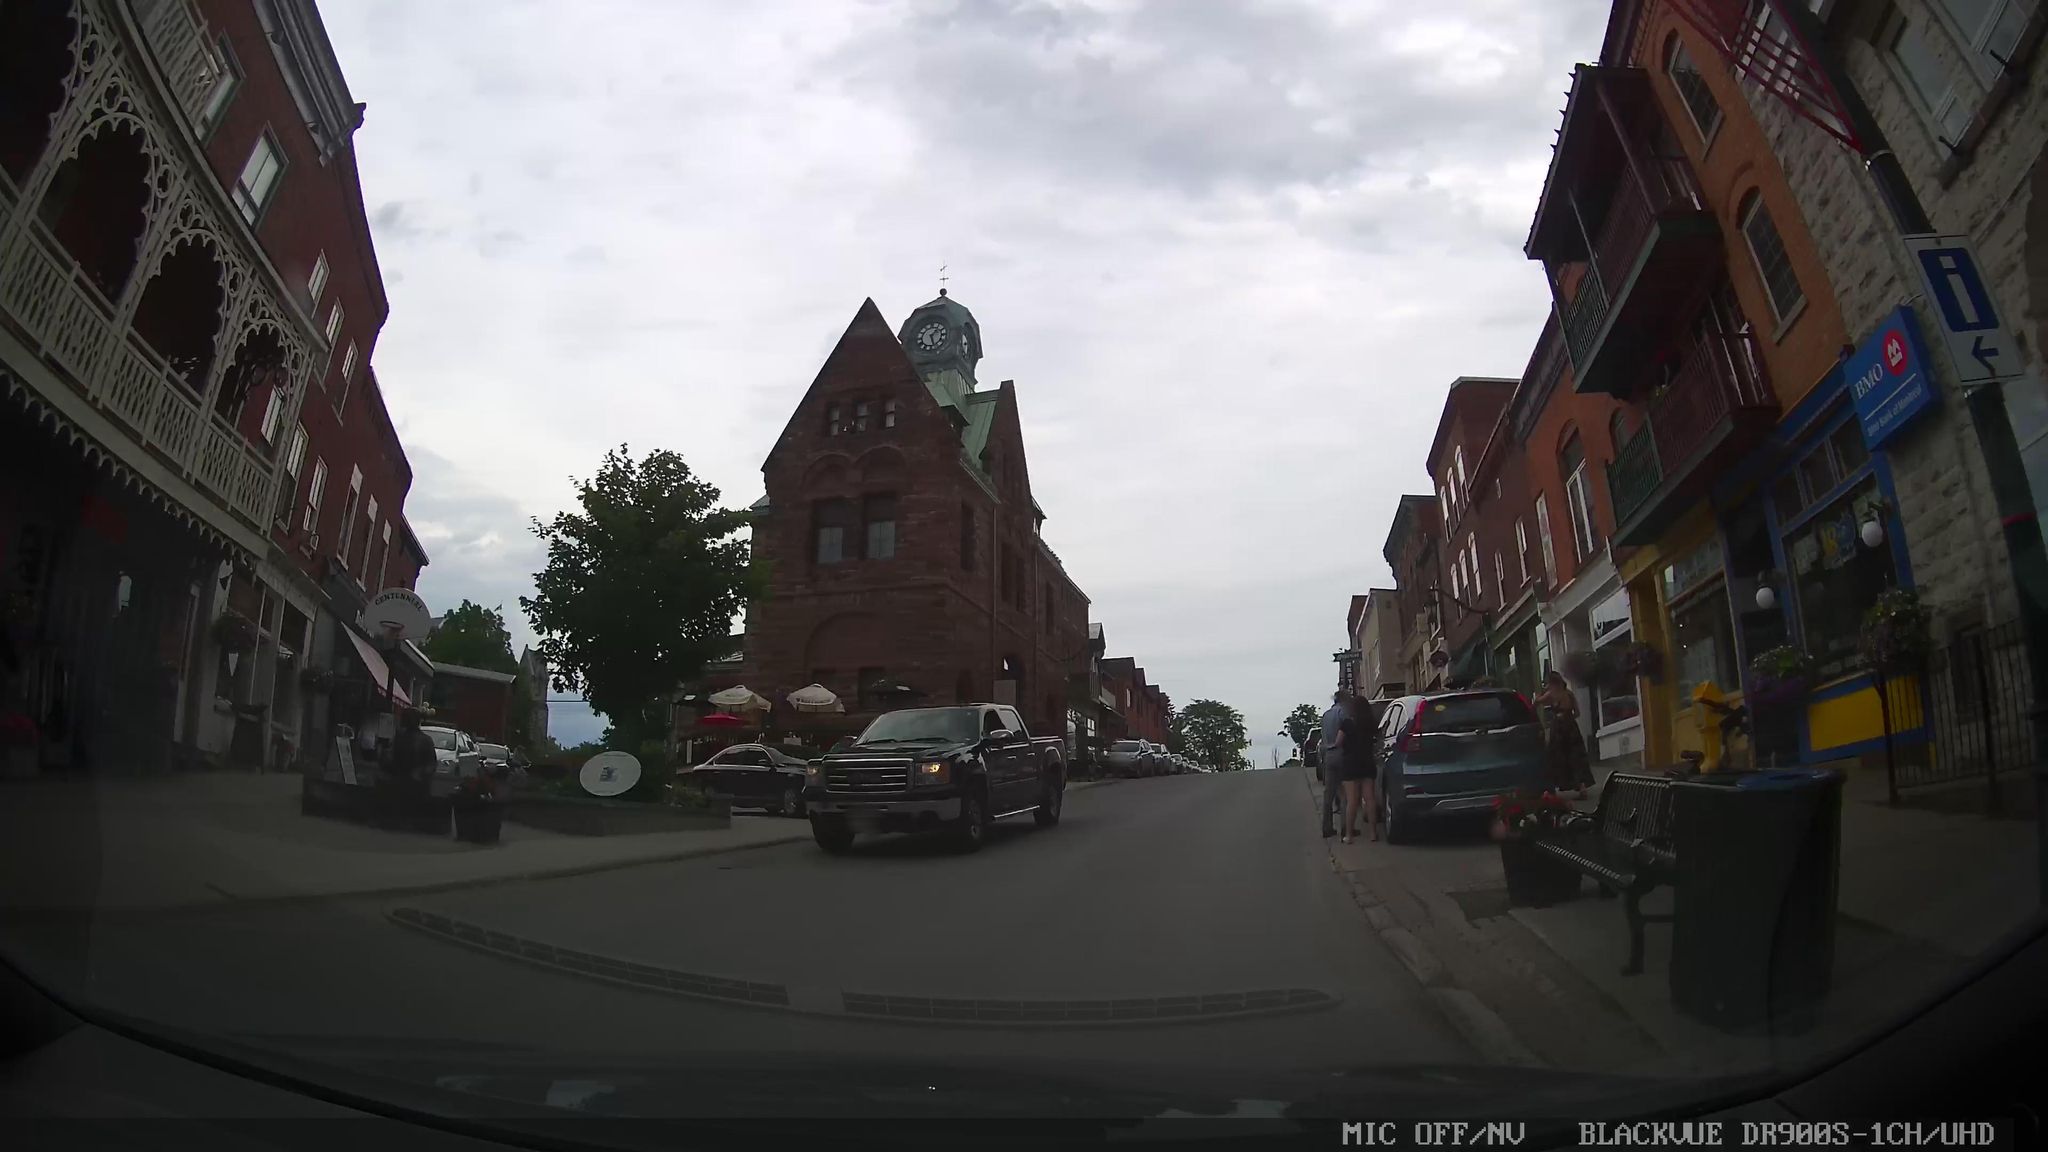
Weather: cloudy
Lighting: day
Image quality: good
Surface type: driving surface
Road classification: footway
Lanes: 2.0
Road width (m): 2.5, 1.5
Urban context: rural cluster
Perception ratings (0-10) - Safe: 3.69, Lively: 9.49, Beautiful: 5.12, Boring: 3.29, Depressing: 2.77, Wealthy: 4.41